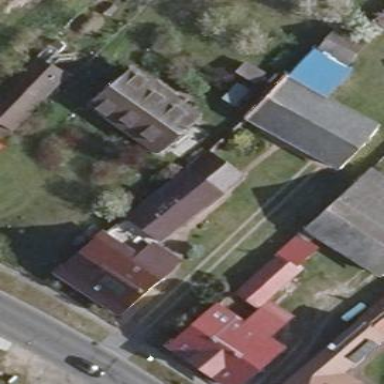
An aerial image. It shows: Building with flat maroon roof.